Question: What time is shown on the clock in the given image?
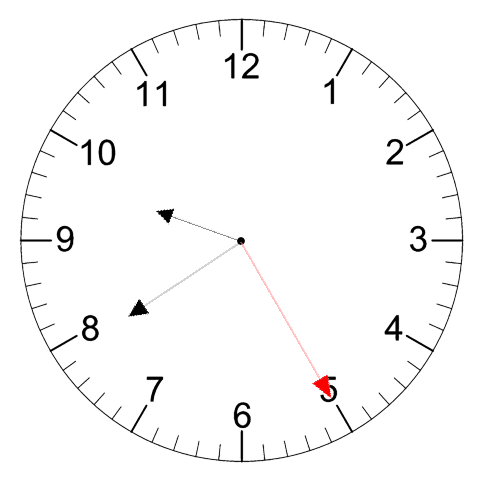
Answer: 09:39:25